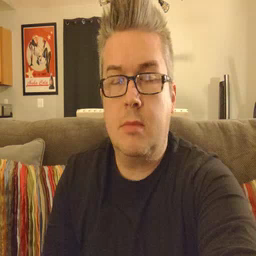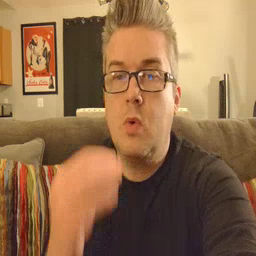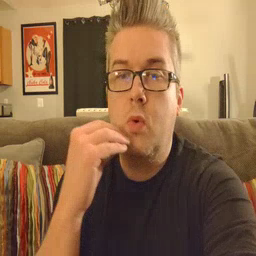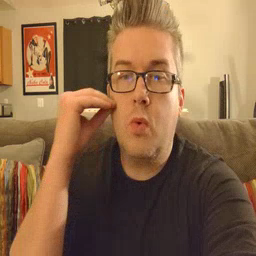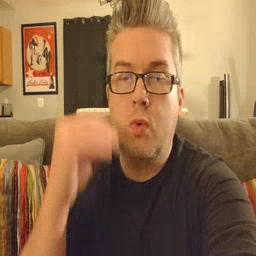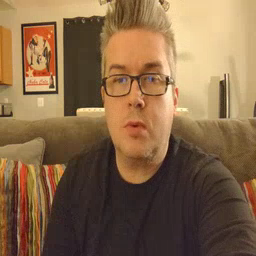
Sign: home